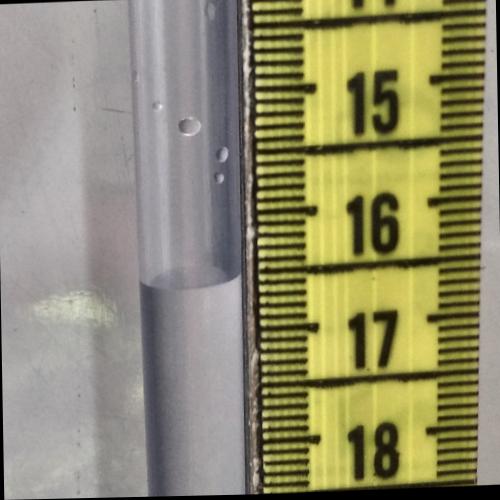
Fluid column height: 16.5 cm